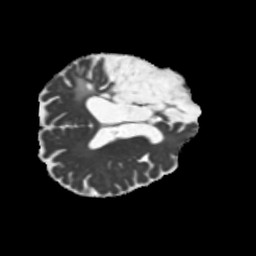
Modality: MD
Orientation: axial
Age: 64
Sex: male
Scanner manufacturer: siemens
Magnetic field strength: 3 T
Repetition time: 5.25 s
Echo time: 0.08 s